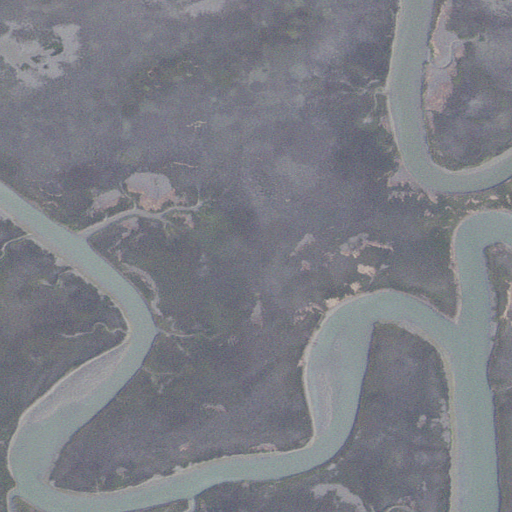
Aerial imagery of island in Virginia named Revel Island containing herbaceous wetlands and open water